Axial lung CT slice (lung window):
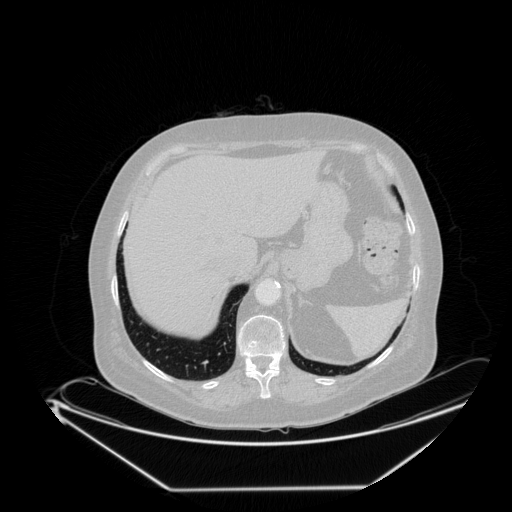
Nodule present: no